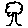
Label: tree